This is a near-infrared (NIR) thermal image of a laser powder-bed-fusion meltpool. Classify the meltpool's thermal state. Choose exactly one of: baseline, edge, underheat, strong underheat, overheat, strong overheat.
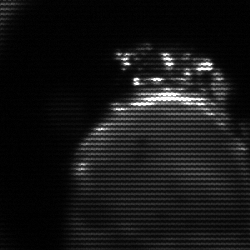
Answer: edge